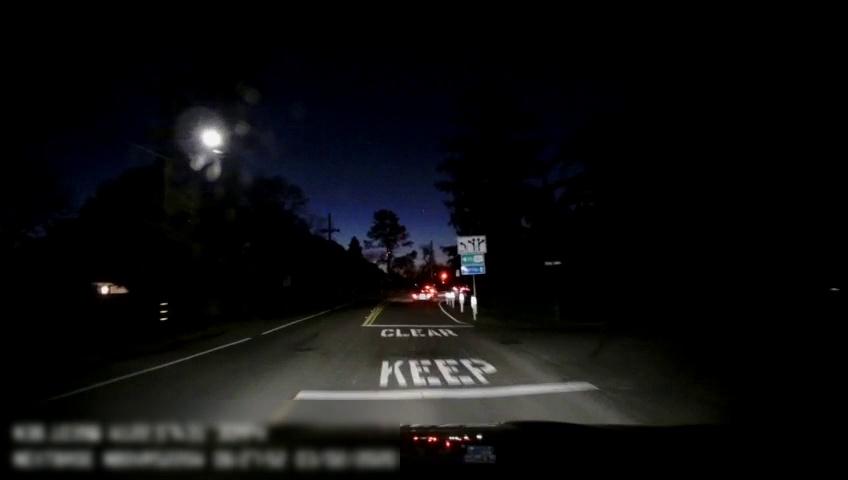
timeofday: Night
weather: Cloudy
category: Drivable Space
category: Vehicles | Car
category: Vehicles | SUV
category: Lanes | Opposite Lane
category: Lanes | Current Lane
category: Lanes | Current Lane
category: Lanes | Current Lane
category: Traffic | Signs
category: Traffic | Signs